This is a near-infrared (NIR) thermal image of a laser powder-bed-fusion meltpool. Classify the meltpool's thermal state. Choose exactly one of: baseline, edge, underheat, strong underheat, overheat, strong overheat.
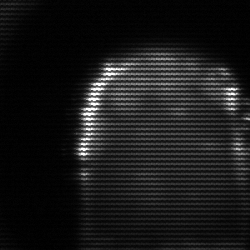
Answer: baseline